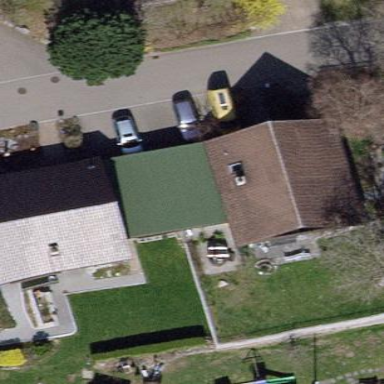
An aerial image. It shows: Garage building.